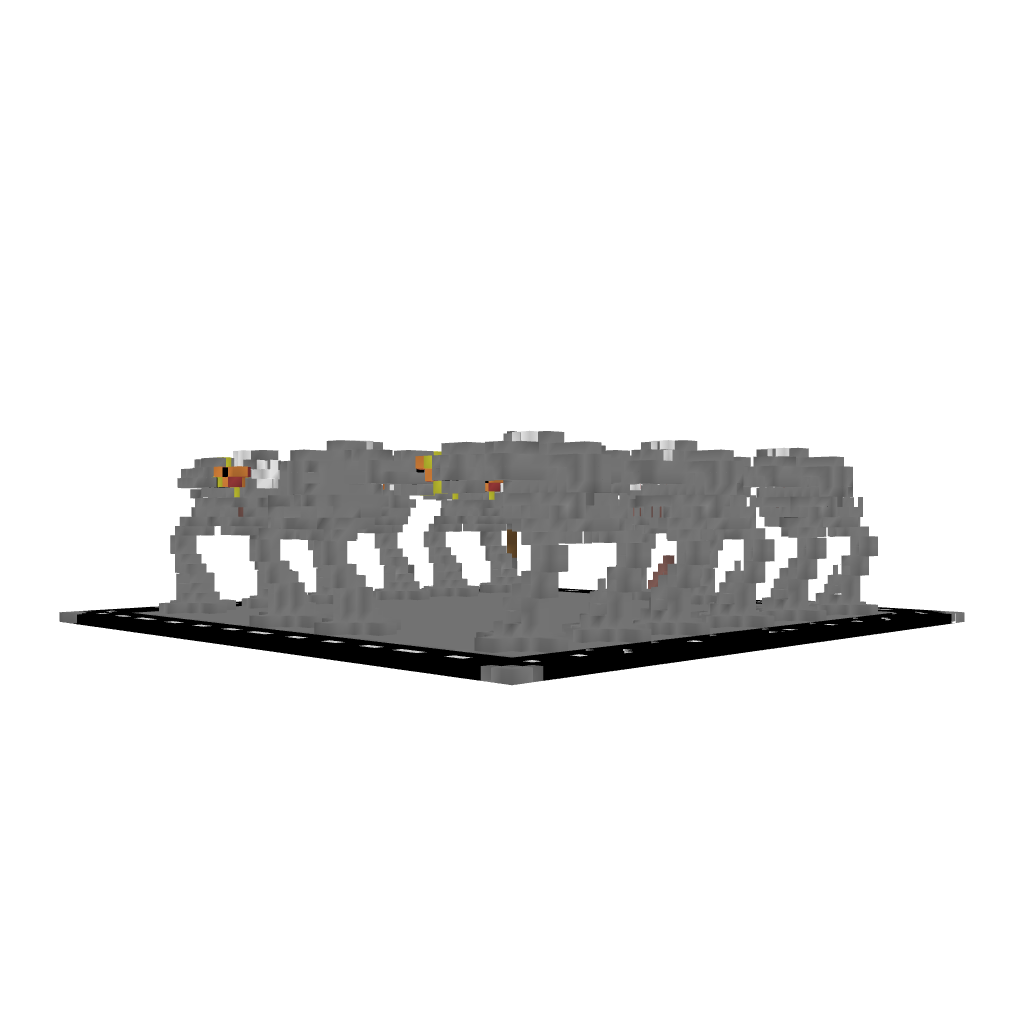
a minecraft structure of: MechWarriors bad low quality